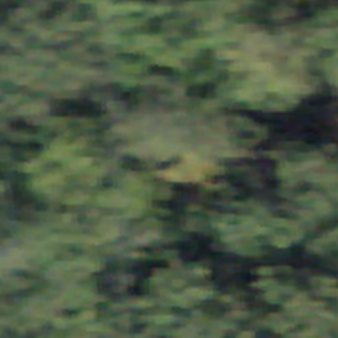
Label: other